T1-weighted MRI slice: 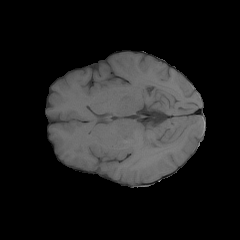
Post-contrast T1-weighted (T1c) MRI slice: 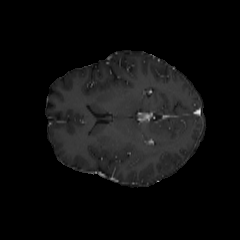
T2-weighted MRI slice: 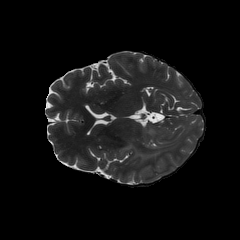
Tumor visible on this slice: yes